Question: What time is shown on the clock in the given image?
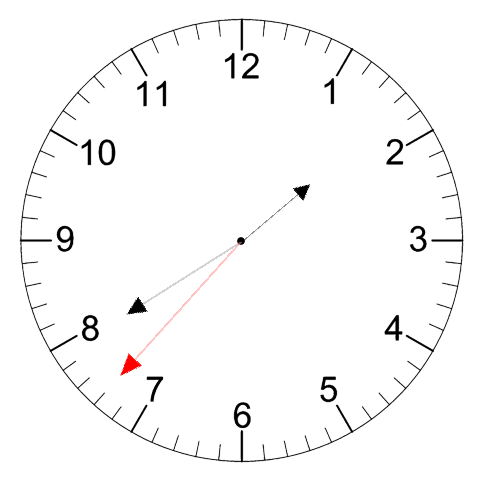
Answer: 01:39:37